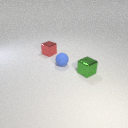
small blue rubber sphere to the left of small green metal cube